Question: How to join table1 and table2 (containing dimensions and their values) to get the following results:

Thank you for proposing the way with PIVOT. Just for curiosity - is it possible to solve it by several left joins?
I would like to share with you my idea of solving the problem with several left joins. It is very simple and much faster than Pivot way. Below you may find my answer.
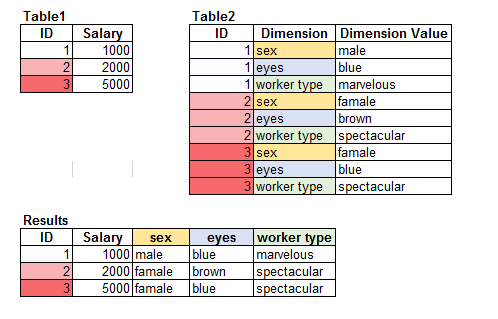
Answer: My experience has worked out this code which I want to share with you. The key is to assign new alias to dimension table every time we make a left join.
'''
SELECT
T1.ID
,S.DimensionValue AS Sex
,E.DimensionValue AS Eyes
,WT.DimensionValue AS [Worker Type]
FROM #Table1 AS T1
LEFT JOIN #Table2 AS S -- new alias here for dimension table
ON T1.ID=S.ID AND S.Dimension='sex'
LEFT JOIN #Table2 AS E -- new alias here for dimension table
ON T1.ID=E.ID AND E.Dimension='eyes'
LEFT JOIN #Table2 AS WT -- new alias here for dimension table
ON T1.ID=WT.ID AND WT.Dimension='worker type'
'''